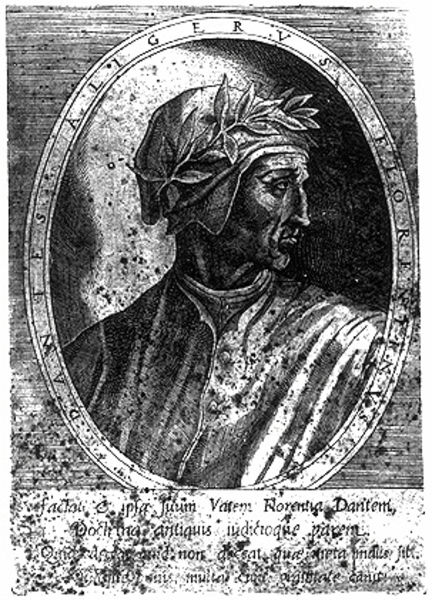
Titel: Bildnis des Dante Alighieri
Künstler: Philipp Galle
Institution: (Seriendruck)
Schlagwörter: dunkel, kopf, mann, weiß, hut, kleid, mund, nase, profil, schwarz, zeichnung, haube, rock, hemd, jacke, kappe, mütze, augen, falten, gesicht, haupt, kleidung, rahmen, bildnis, hals, portrait, porträt, auge, gewand, mantel, stoff, kinn, knopf, lippen, rechts, oval, rund, schrift, seitlich, rahmung, vergilbt, muskeln, dichter, inschrift, büste, wange, knöpfe, striche, foto, buch, druck, schwarzweiss, schraffur, stich, text, buchstaben, helm, kranz, lorbeer, lorbeeren, lorbeerkranz, dante, backe, fleckig, graustufen, inferno, latein, caesar, umschrift, italienisch, frontispiz, stricke, vergibt, loorbeer, aligerus, boildnis, aligheri, alligheri, schirftzug, kopf gesicht lorbeerkranz, aligieri, dantem